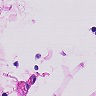
Metastatic tissue present: no